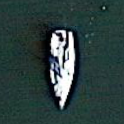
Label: Civil_yacht